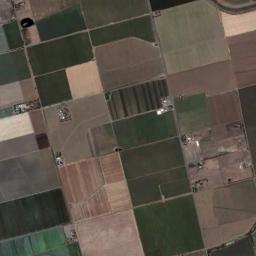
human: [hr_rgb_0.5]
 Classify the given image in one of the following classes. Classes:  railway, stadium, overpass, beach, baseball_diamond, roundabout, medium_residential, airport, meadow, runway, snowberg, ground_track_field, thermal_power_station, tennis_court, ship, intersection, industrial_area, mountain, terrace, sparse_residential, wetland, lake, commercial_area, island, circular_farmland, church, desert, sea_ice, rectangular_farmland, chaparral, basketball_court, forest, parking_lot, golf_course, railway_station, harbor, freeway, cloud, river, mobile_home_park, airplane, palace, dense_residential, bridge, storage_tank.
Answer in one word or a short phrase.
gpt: rectangular_farmland